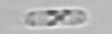
Label: Cerataulina_pelagica